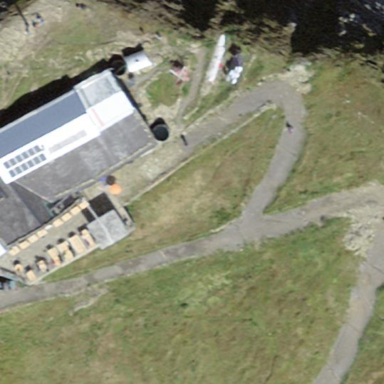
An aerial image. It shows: Hostel building.